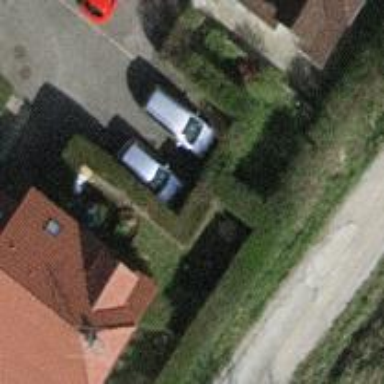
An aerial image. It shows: Hedge acting as barrier.